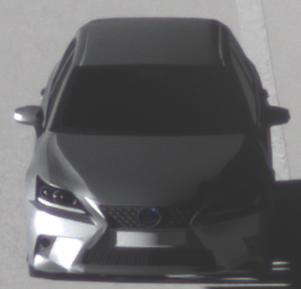
Make: Lexus
Model: CT 200h
Detailed model: CT (A10)
Model produced from: 2014/03
Model produced until: 2017/10
Doors: 5
Color: gray
Road condition: dry road
Daytime: sunrise or sunset
Contrast: high contrast